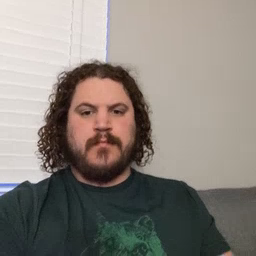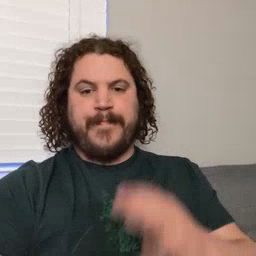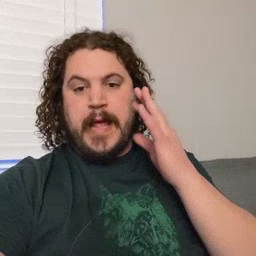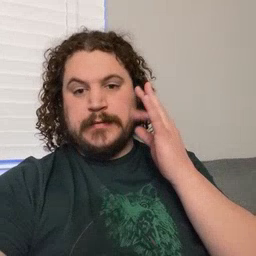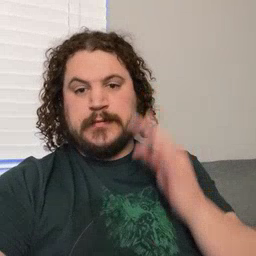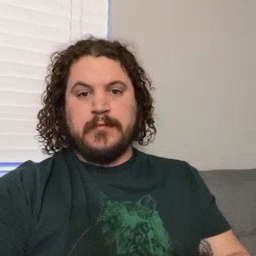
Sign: cat